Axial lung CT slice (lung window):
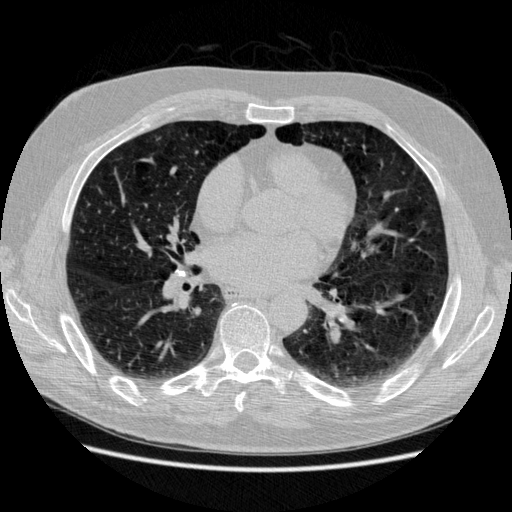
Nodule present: no